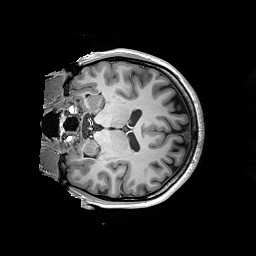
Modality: T1w
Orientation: coronal
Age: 21
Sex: female
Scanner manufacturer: siemens
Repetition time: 2.2 s
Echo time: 0.00244 s